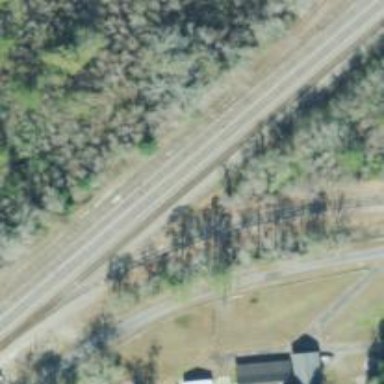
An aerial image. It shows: Railway siding with rails.